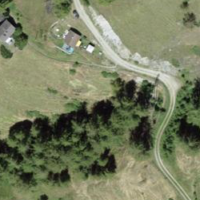
EUNIS habitat code: 26
Species observed at this site:
Trifolium arvense